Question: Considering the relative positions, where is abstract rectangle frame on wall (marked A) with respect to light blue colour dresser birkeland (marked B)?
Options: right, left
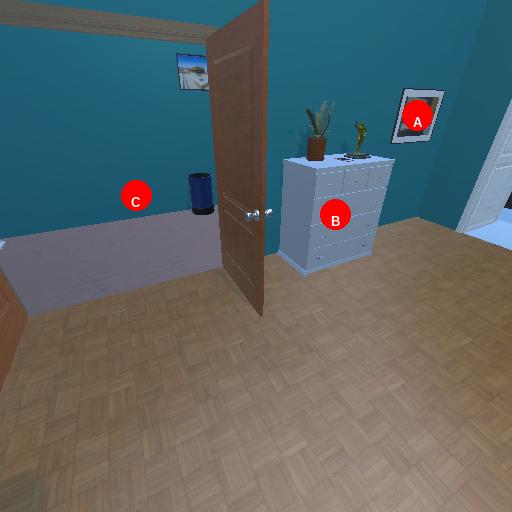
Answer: right